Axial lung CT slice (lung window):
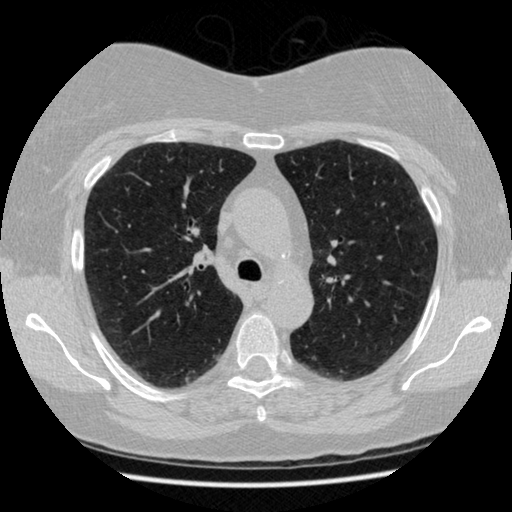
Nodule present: no